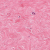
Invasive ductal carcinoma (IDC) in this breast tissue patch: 0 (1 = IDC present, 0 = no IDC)